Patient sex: M
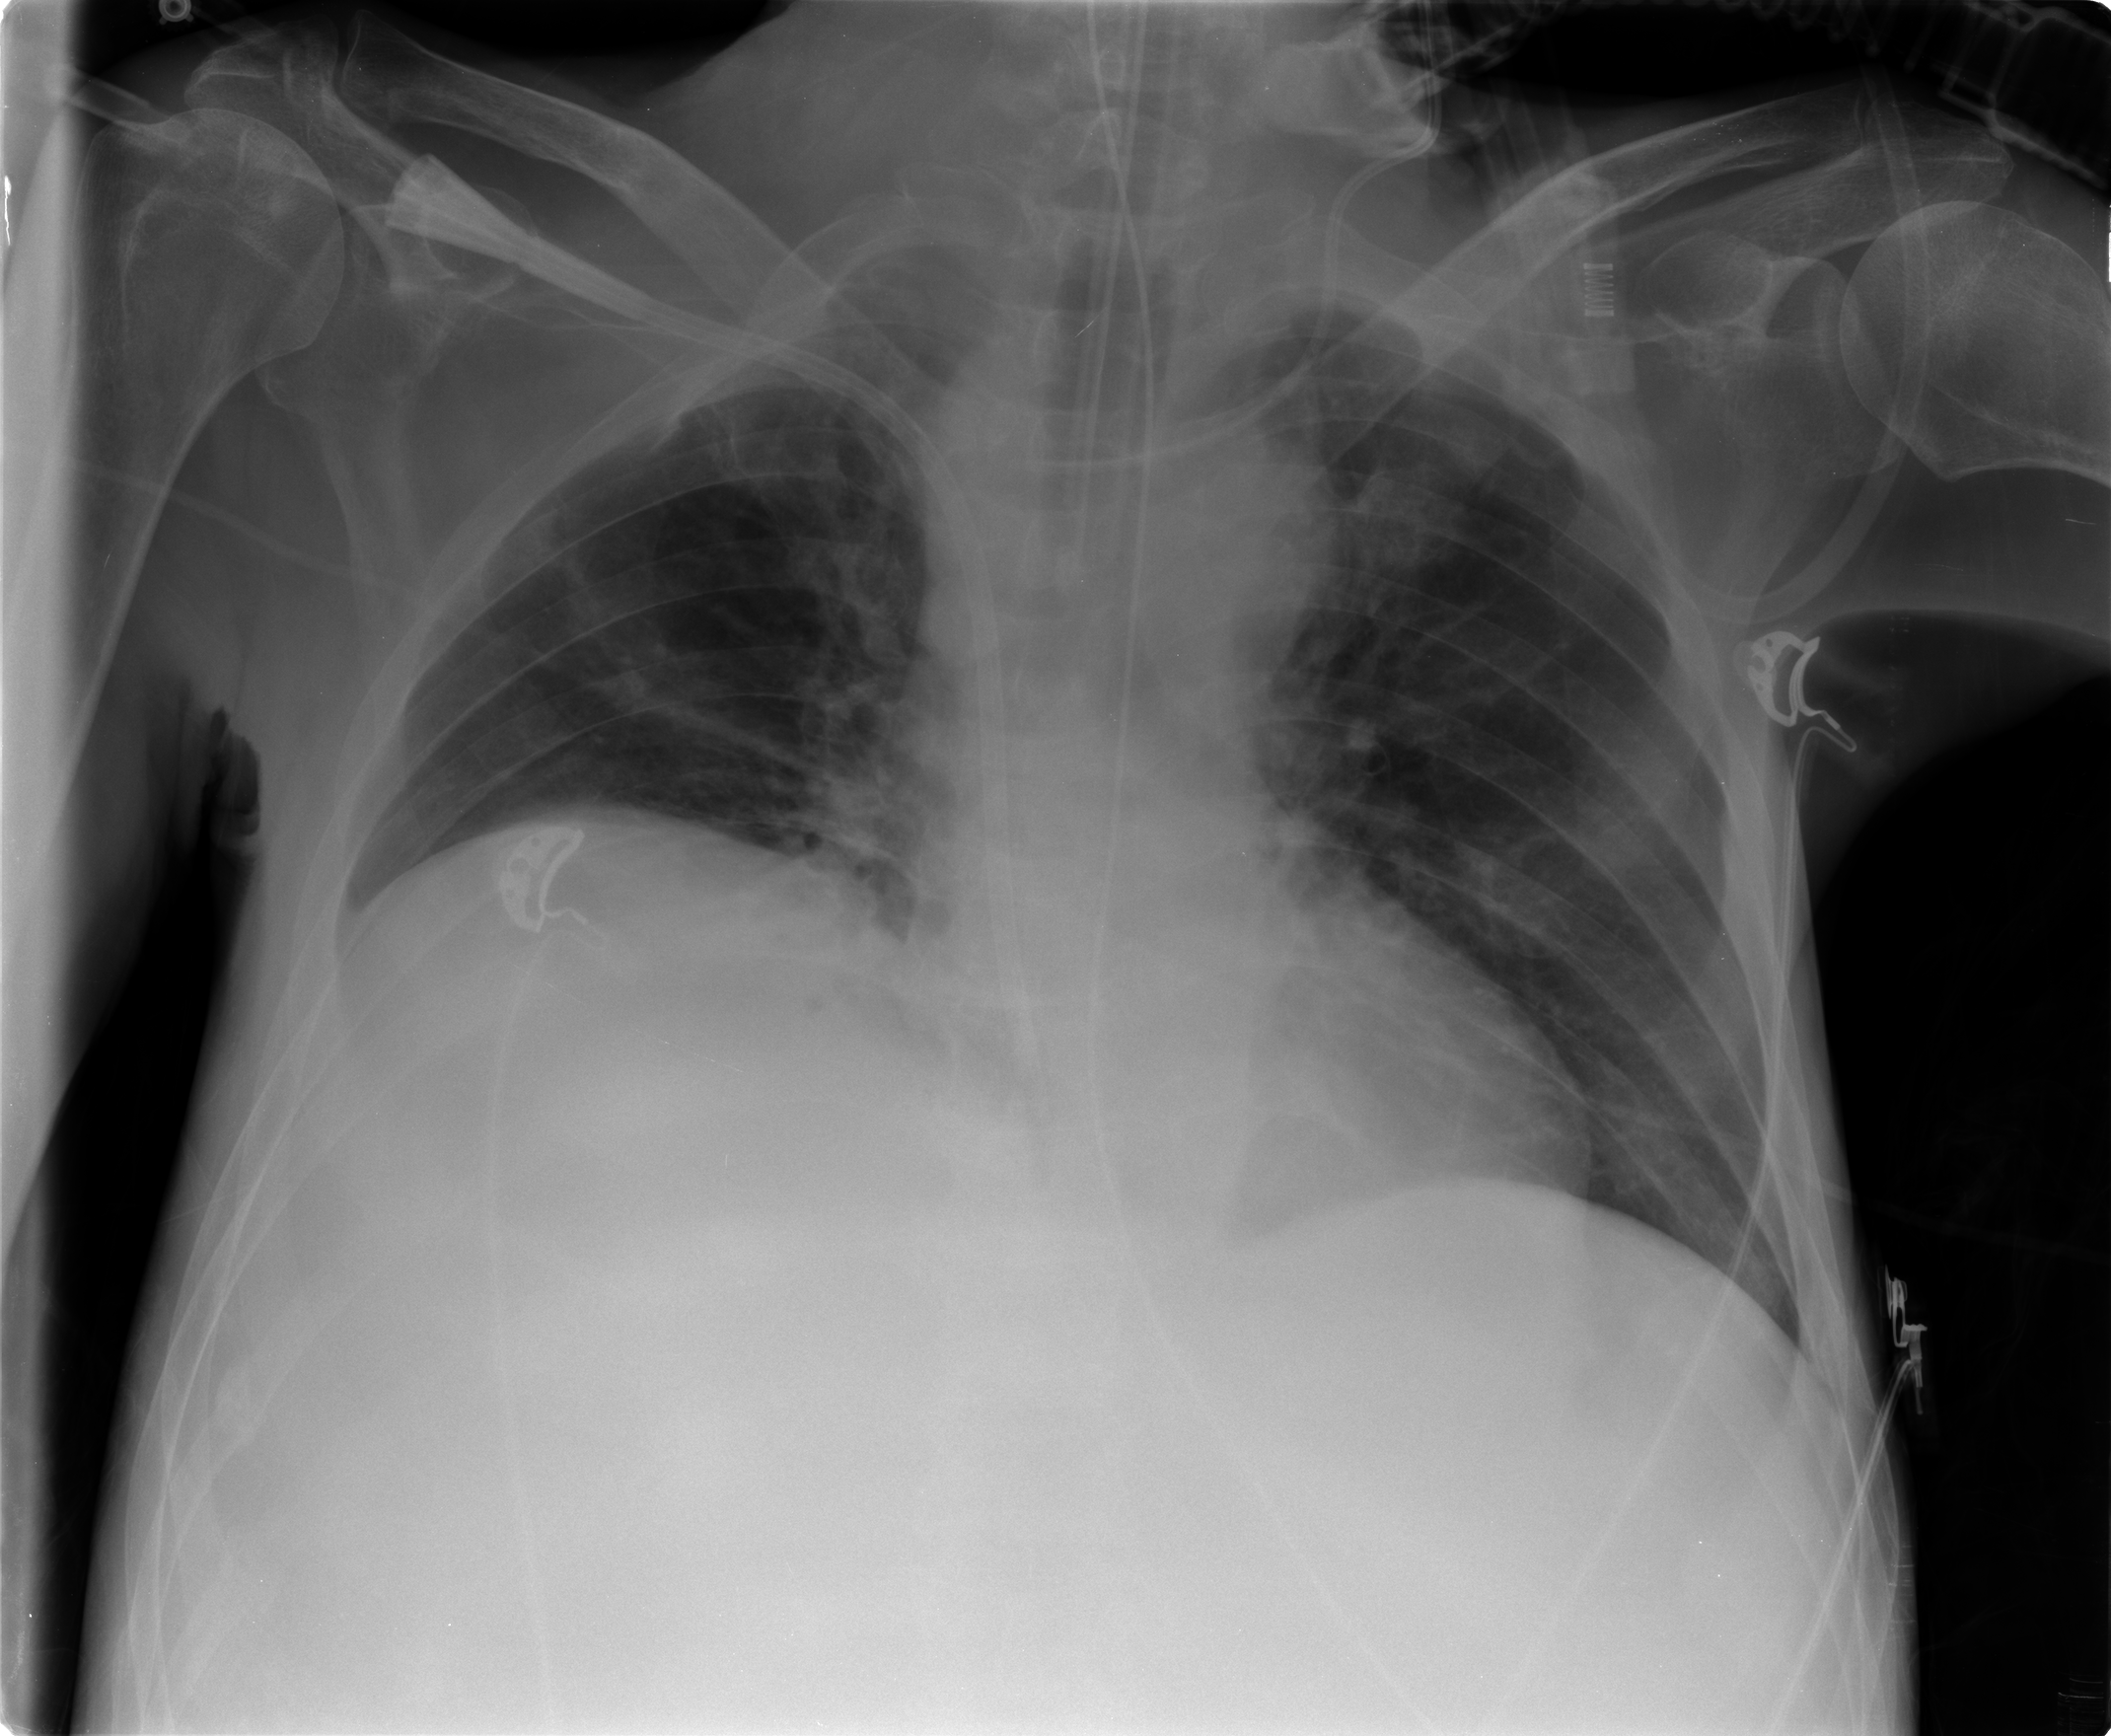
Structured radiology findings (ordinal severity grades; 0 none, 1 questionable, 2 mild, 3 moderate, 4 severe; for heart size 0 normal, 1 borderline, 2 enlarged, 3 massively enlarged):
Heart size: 0
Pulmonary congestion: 0
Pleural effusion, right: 2
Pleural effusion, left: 0
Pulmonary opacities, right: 0
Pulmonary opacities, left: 0
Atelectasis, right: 2
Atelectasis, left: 2